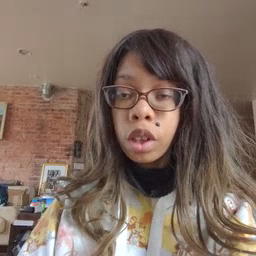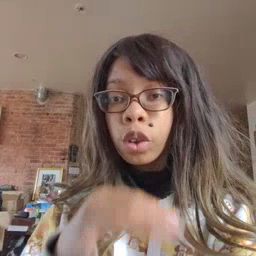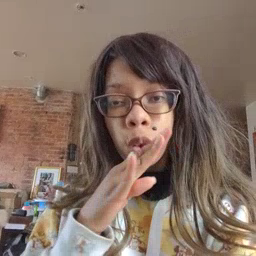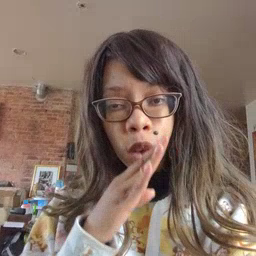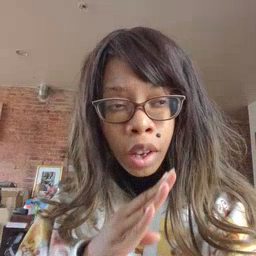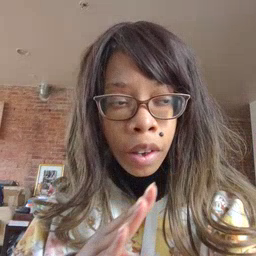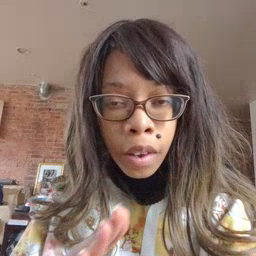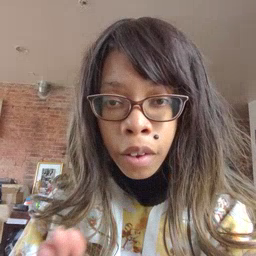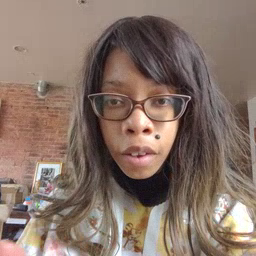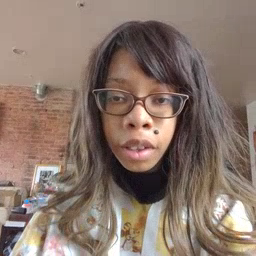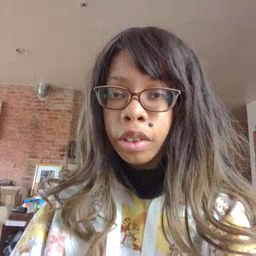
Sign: quiet